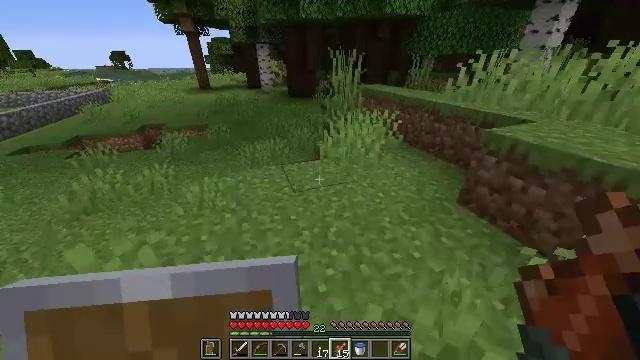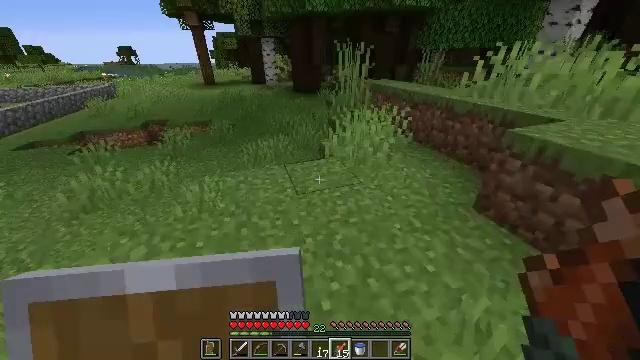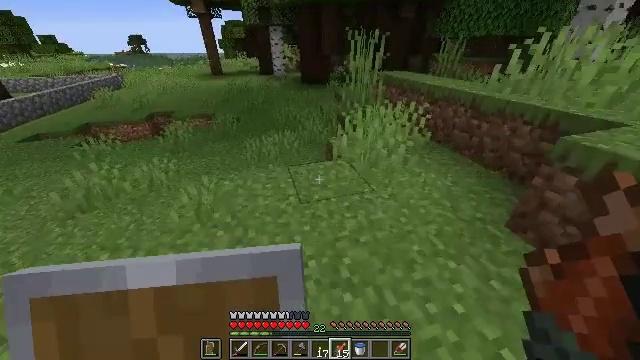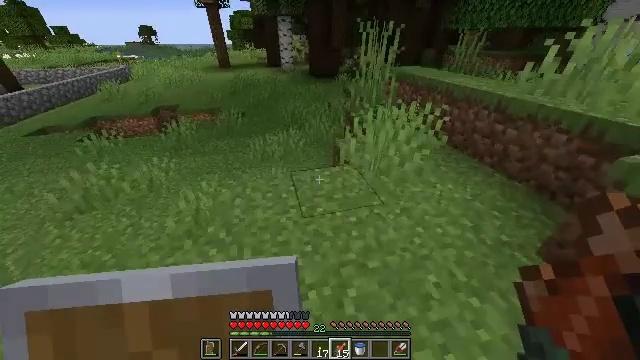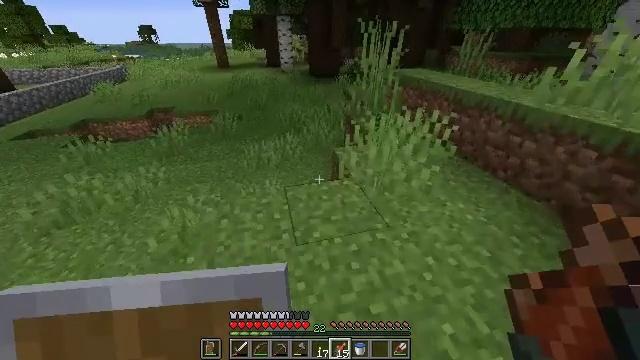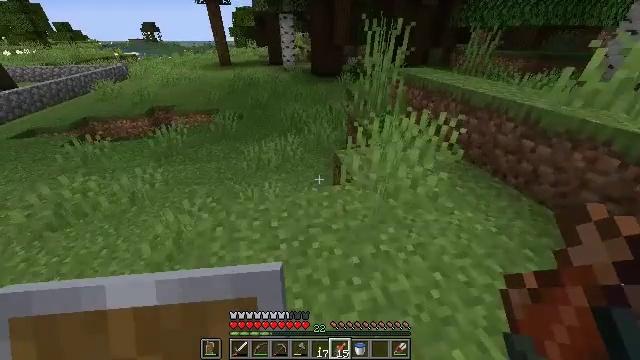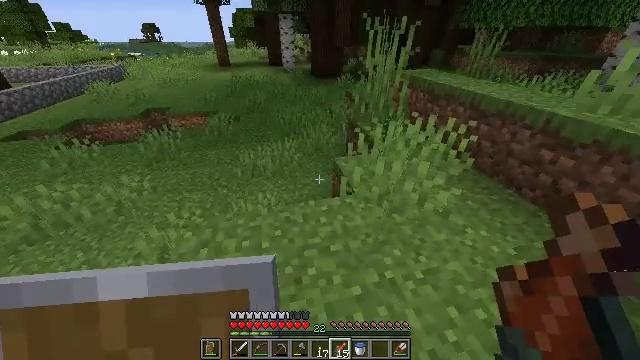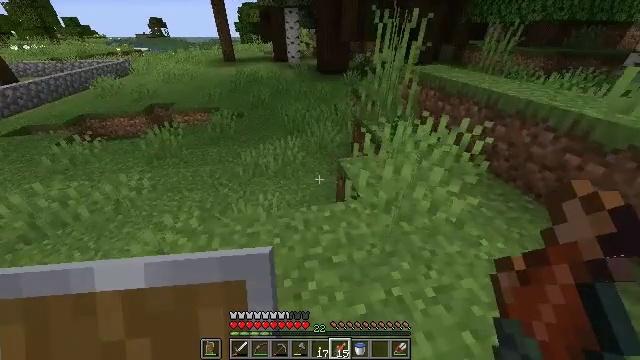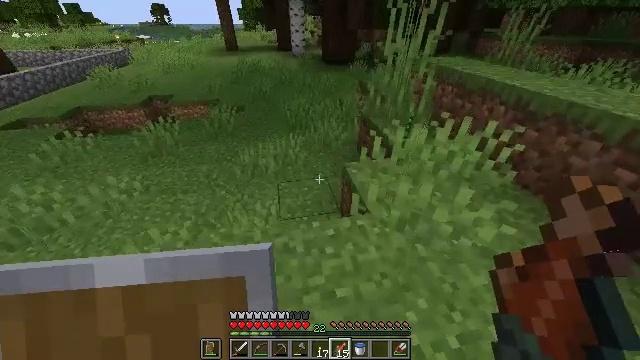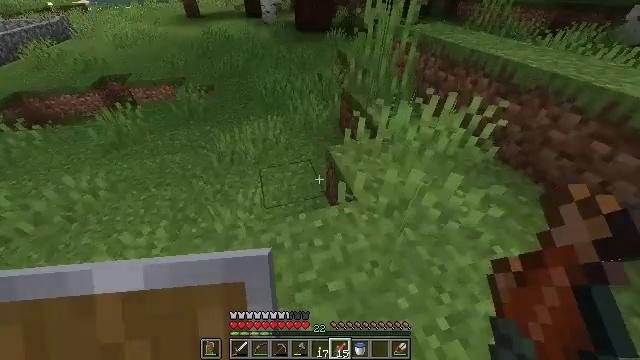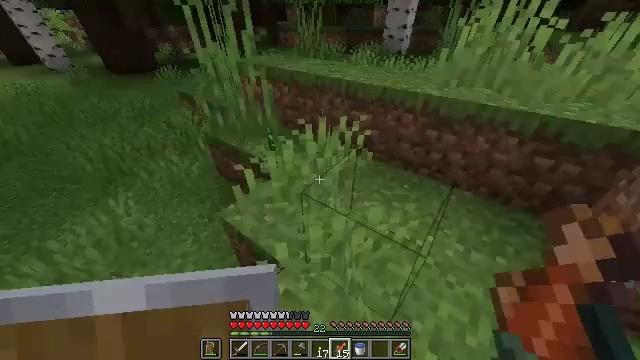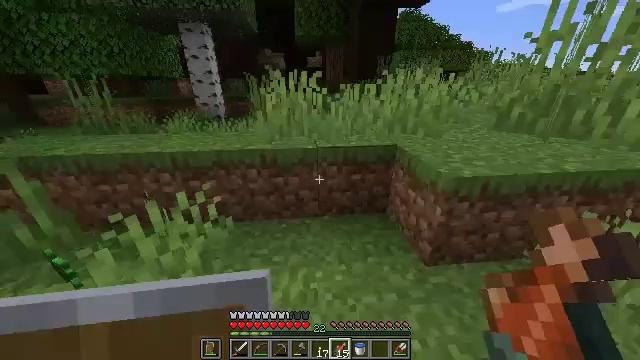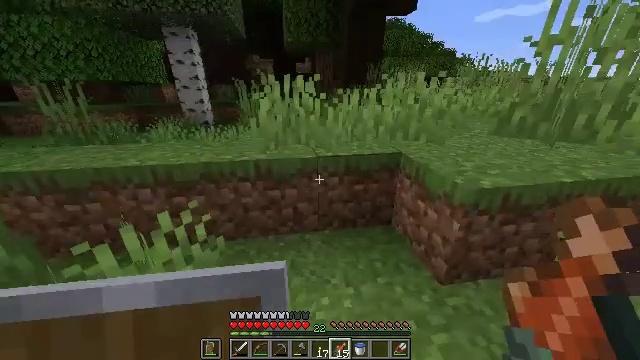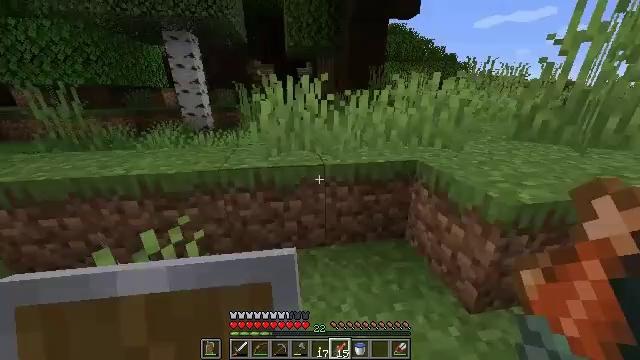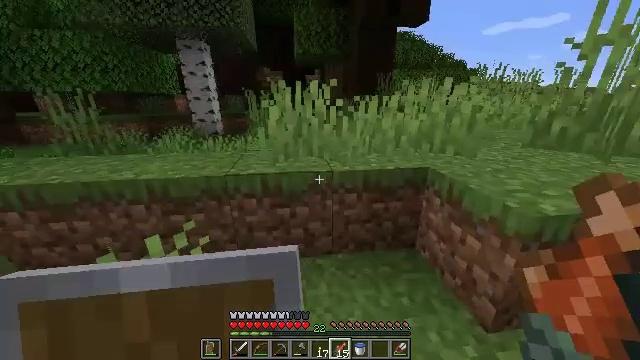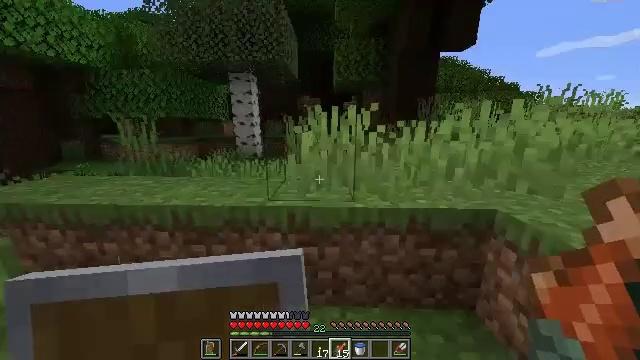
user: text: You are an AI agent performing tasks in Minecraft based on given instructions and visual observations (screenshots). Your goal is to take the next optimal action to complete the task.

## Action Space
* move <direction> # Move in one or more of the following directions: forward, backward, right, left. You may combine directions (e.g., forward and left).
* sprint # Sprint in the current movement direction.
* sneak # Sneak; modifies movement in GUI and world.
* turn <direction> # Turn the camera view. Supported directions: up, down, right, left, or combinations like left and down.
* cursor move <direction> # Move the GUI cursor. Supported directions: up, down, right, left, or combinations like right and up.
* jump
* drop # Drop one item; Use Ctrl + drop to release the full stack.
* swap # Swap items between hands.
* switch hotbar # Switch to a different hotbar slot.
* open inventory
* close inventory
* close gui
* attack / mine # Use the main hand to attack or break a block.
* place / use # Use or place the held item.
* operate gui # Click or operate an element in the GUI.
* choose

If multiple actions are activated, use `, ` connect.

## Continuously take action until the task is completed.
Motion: motion action
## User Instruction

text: Break the dark oak leaves for resources.
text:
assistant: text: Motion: move forward, turn left and down
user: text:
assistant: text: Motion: move forward, turn left and down
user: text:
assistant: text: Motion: move forward, turn left and down
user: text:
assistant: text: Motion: move forward
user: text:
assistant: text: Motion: move forward
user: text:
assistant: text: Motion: move forward
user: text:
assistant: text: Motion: move forward, turn left and down
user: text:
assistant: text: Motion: move forward, turn left and down
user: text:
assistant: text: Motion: move forward, turn right and down
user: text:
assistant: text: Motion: move forward, turn right and up
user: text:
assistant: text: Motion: move forward, turn right and up
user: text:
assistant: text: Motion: move forward, turn right and up
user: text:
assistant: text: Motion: move forward
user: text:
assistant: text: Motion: move forward, turn left and up
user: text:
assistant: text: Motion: move forward, turn left and up
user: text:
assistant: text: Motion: move forward, turn left and up, jump
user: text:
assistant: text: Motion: move forward, turn left and up, jump
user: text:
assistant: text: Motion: move forward, turn left and up, jump
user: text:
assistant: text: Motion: move forward, turn left and up, jump
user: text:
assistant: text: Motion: move forward, turn left and up
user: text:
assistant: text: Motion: move forward, turn left and up
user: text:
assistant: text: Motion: move forward, turn left and up
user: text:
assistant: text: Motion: move forward, turn right and up
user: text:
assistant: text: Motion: move forward, turn right and up
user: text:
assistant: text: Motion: turn up, attack / mine
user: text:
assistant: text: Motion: turn right and up, attack / mine
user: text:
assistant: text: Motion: turn right and up, attack / mine
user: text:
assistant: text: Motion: turn up, attack / mine
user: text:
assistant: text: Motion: attack / mine
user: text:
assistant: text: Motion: turn up, attack / mine